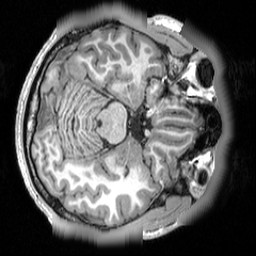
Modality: T1w
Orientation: axial